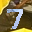
Label: 7